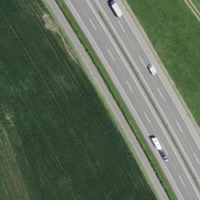
EUNIS habitat code: 57
Species observed at this site:
Milvus milvus